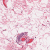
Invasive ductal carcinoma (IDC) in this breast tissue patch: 0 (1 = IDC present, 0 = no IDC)